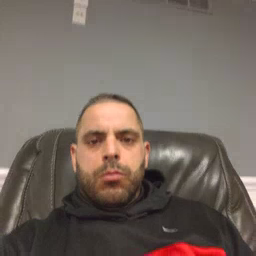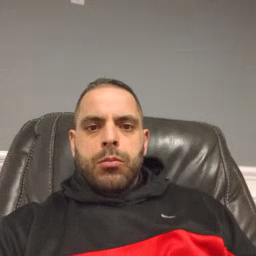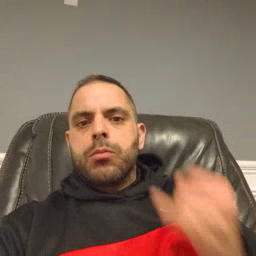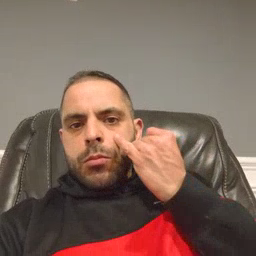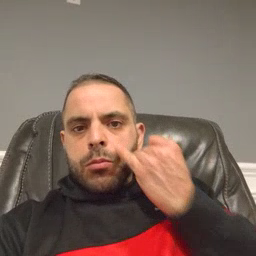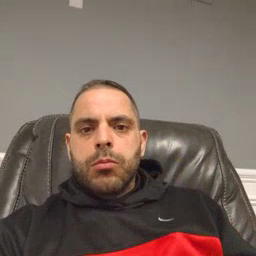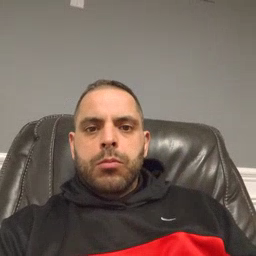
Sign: if